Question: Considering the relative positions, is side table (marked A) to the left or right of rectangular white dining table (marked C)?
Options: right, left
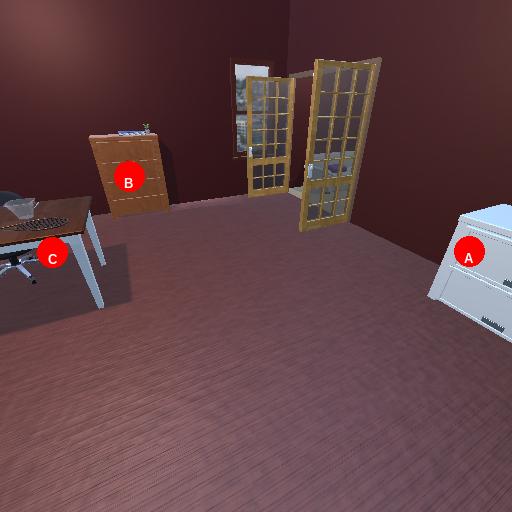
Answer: right